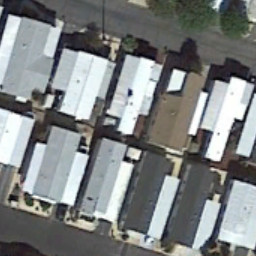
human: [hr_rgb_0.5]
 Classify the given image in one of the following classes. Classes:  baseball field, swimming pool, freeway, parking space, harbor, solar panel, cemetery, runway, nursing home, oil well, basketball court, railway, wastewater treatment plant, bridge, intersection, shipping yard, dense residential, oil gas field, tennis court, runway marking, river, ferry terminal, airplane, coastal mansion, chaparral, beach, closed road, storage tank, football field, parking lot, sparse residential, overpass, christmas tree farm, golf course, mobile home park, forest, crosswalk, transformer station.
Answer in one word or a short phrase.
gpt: mobile home park